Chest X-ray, AP view. Patient: 26 years old, sex F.
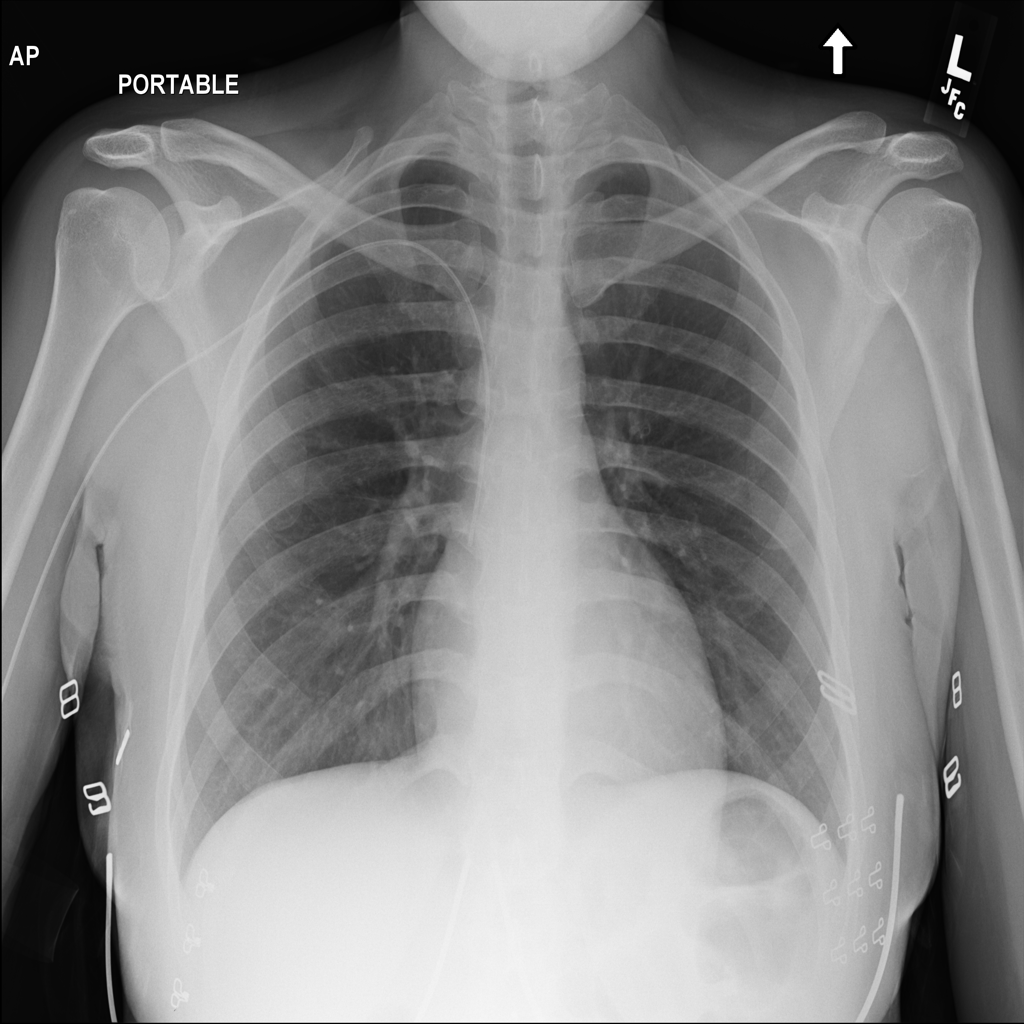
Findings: No Finding